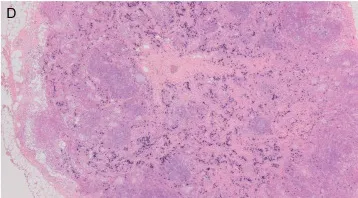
(C, D) No restriction of kappa or lambda light chains observed. (Kappa and lambda; 2x).
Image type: pathology (h&e)